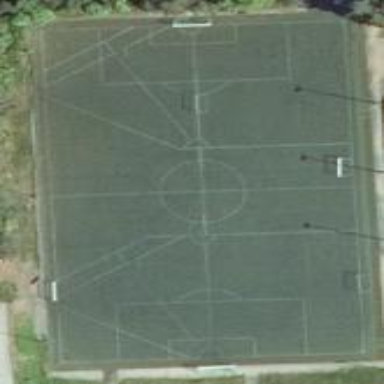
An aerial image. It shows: Soccer pitch for leisure land activities.